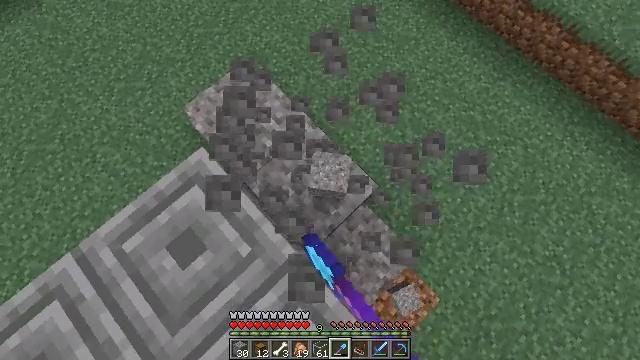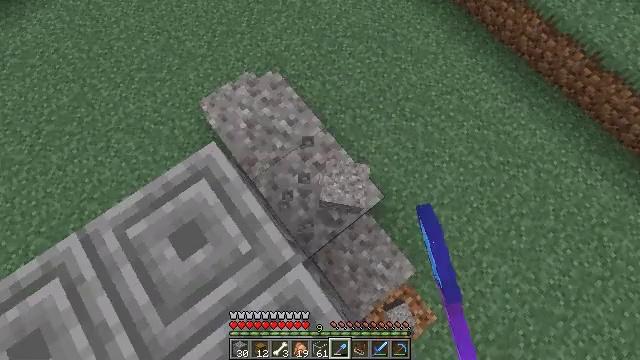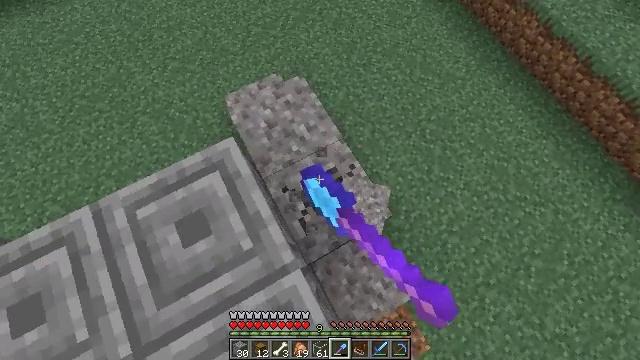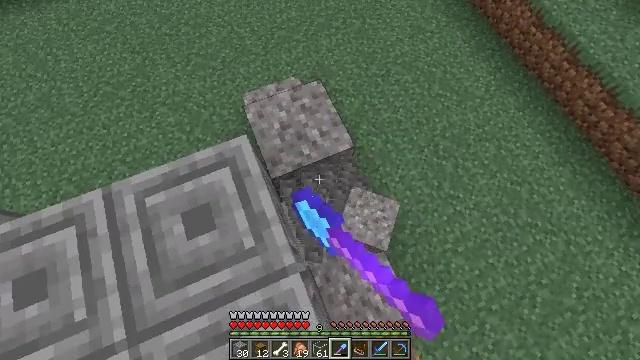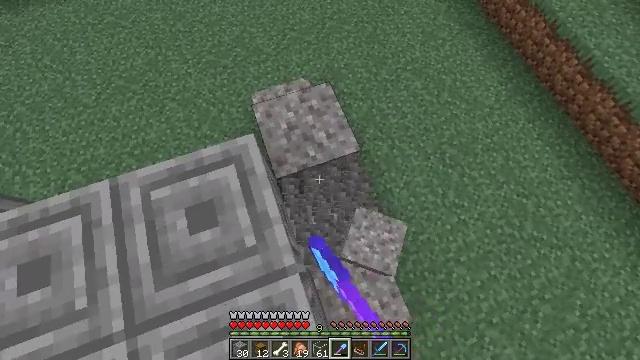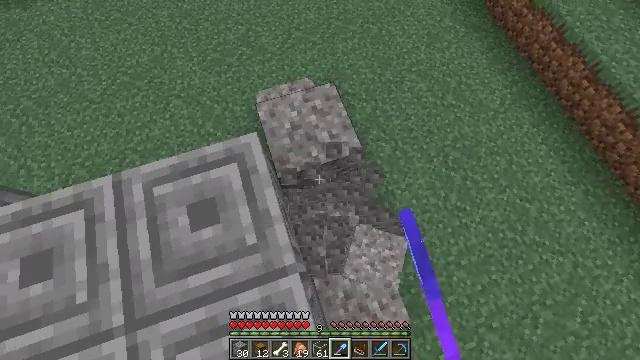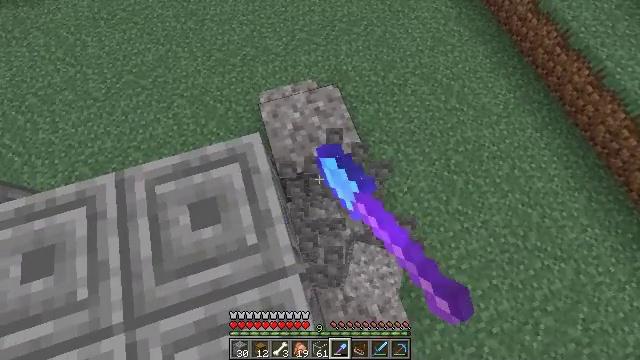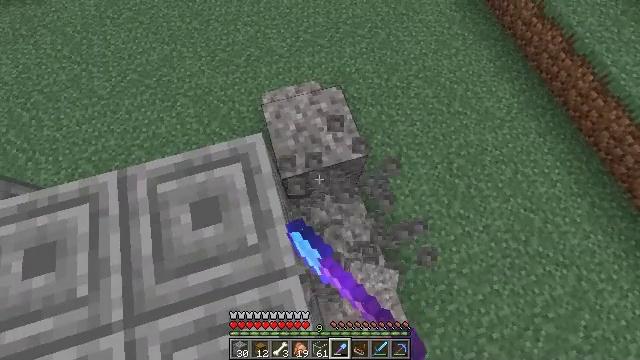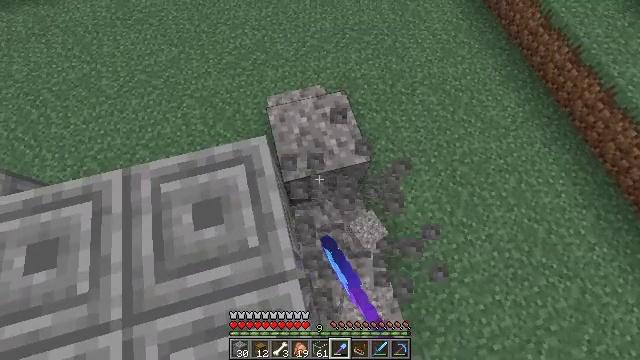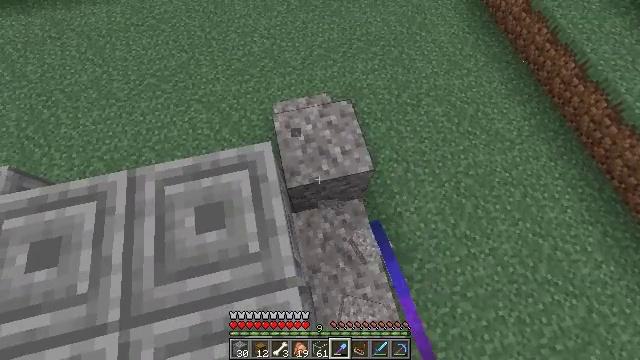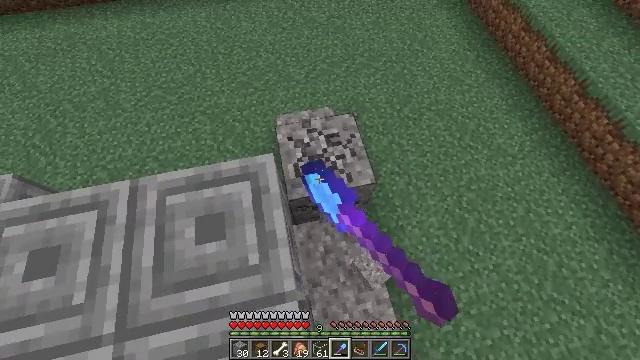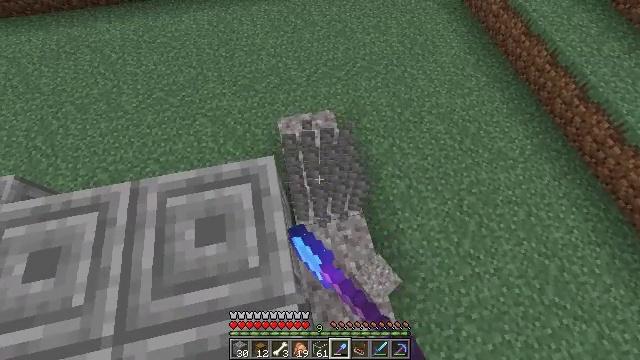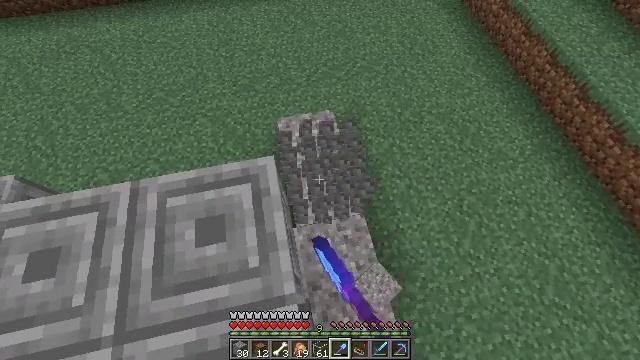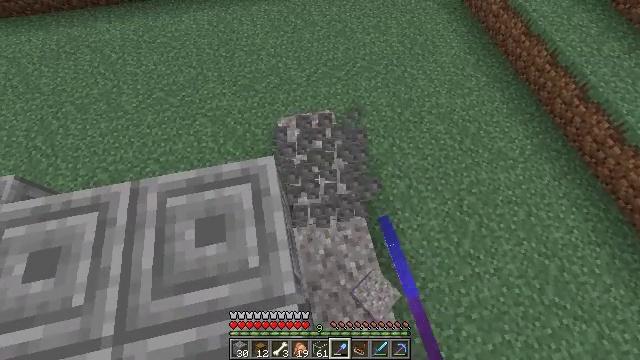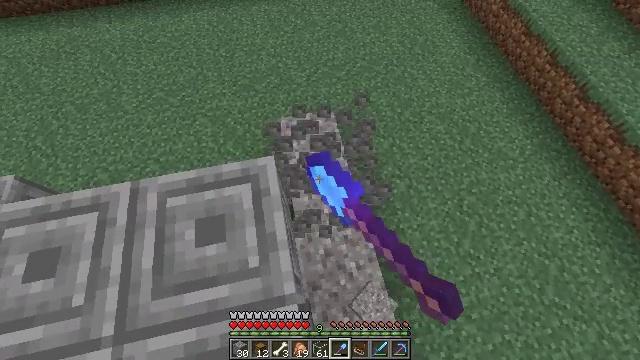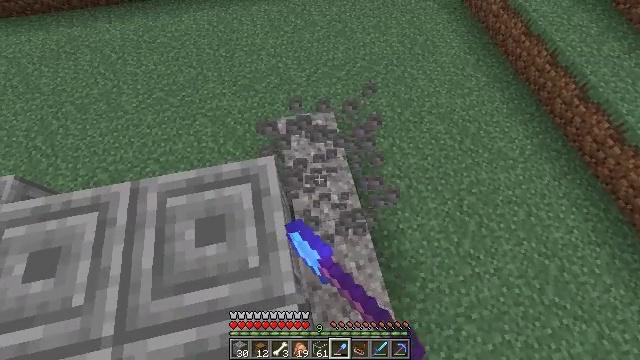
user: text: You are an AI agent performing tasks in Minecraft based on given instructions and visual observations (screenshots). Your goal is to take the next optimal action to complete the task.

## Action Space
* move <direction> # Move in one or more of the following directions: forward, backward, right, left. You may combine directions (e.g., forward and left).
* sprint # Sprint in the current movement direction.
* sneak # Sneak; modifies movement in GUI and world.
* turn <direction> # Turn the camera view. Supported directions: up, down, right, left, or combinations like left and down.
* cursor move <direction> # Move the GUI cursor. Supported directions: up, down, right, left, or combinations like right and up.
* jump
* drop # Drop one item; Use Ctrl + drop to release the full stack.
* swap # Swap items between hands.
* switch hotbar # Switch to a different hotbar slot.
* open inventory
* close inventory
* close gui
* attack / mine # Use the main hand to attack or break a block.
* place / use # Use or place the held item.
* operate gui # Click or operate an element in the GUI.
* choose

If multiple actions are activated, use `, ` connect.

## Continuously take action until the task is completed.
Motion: motion action
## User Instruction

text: Mine gravel from the ground.
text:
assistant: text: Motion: turn left and up, attack / mine
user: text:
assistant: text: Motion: turn left and up, attack / mine
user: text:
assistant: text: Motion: turn left and up, attack / mine
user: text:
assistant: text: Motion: turn left, attack / mine
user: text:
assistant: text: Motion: turn left, attack / mine
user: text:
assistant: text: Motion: turn left, attack / mine
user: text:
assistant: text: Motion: turn left, attack / mine
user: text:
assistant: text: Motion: turn left, attack / mine
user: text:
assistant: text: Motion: turn left and up, attack / mine
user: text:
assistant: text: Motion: turn up, attack / mine
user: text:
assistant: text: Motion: attack / mine
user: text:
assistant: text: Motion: attack / mine
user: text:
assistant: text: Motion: attack / mine
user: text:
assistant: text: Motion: attack / mine
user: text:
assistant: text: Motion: attack / mine
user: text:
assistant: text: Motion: turn right and down, attack / mine
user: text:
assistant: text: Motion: turn right and down, attack / mine
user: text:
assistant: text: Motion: turn right and down, attack / mine
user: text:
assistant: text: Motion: turn right and down, attack / mine
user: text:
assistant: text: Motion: turn right and down
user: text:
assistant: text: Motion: turn right and down
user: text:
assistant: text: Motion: turn right and down
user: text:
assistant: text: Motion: turn right
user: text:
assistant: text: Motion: turn right
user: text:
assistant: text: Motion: turn right and up
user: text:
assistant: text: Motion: turn right and up
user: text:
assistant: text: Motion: turn right and up
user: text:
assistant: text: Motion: turn right
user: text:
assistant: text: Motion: attack / mine
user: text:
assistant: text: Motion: attack / mine